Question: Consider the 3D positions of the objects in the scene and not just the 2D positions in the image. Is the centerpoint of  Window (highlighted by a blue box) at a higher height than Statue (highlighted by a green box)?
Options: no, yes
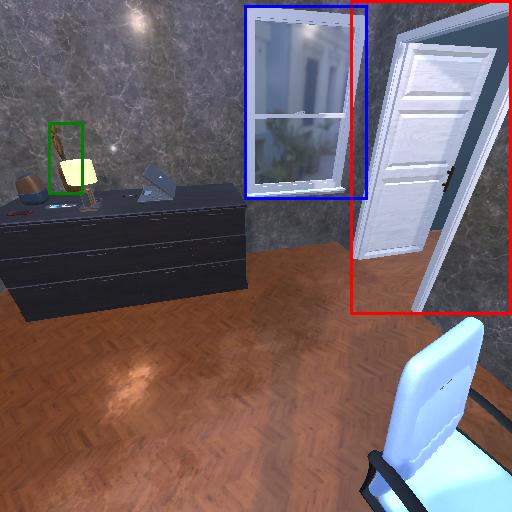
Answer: no